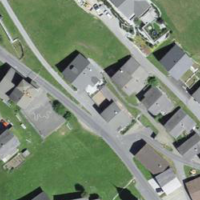
EUNIS habitat code: 54
Species observed at this site:
Marmota marmota
Centaurea scabiosa
Carterocephalus palaemon
Callophrys rubi
Phyllopertha horticola
Campanula glomerata
Brachyta interrogationis
Milvus milvus
Aculepeira ceropegia
Rana temporaria
Tenthredo mesomela